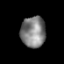
Tissue: prostate
Cell type: Myeloid cells
Senescence score: 0.7681
Nuclear area (px): 755
Mean DAPI intensity: 128.232